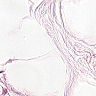
Metastatic tissue present: no